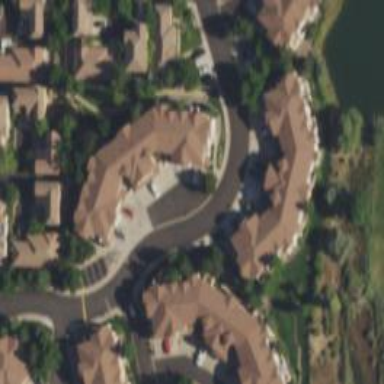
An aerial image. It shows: Residential road with asphalt surface and separate sidewalk.